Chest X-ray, AP view. Patient: 68 years old, sex F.
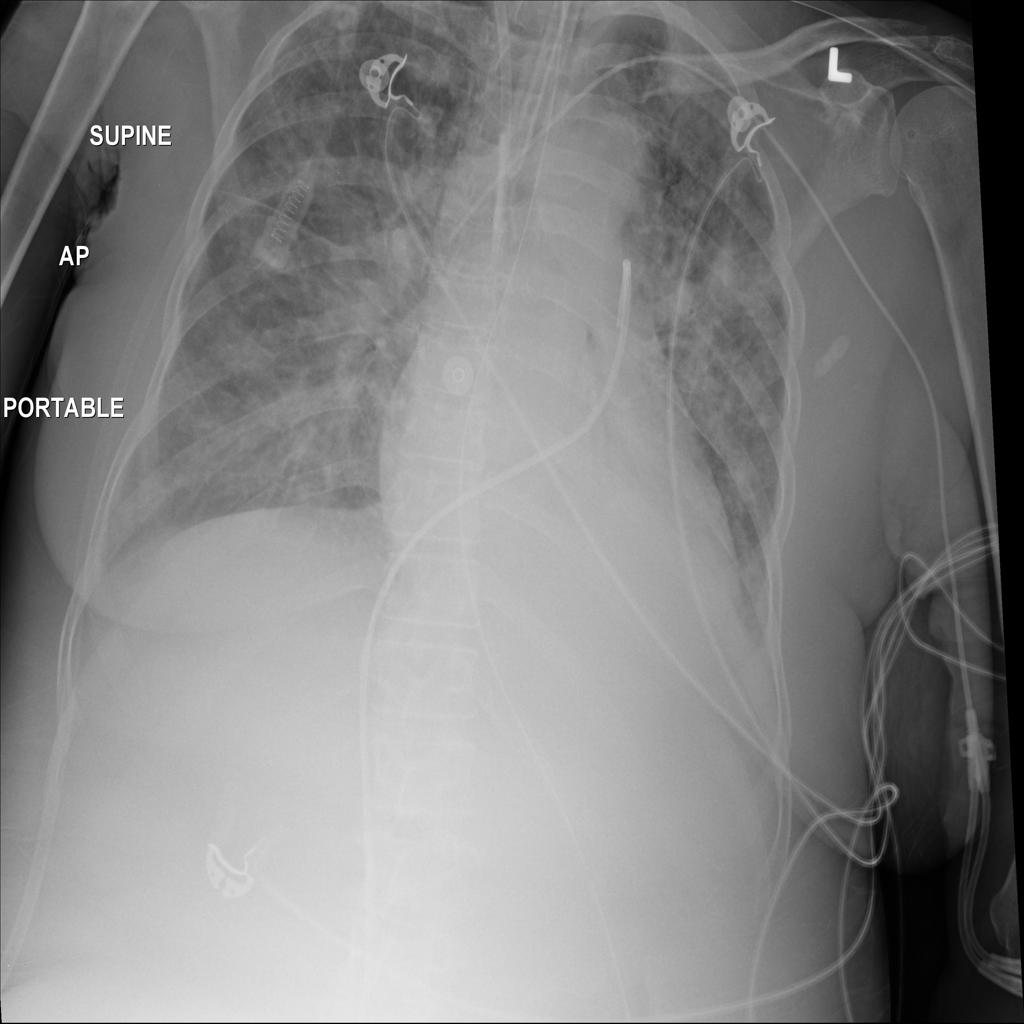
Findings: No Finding